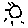
Label: sun